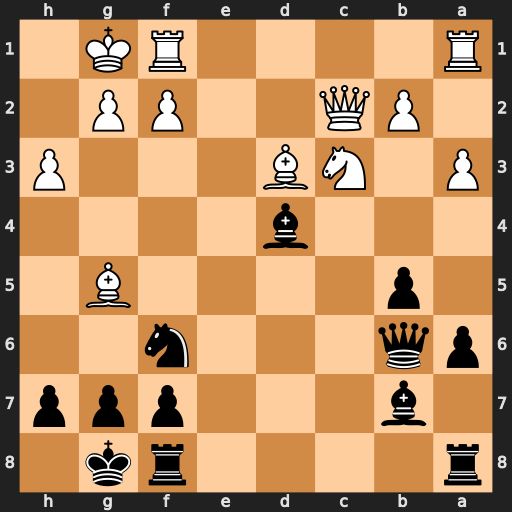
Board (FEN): r4rk1/1b3ppp/pq3n2/1p4B1/3b4/P1NB3P/1PQ2PP1/R4RK1
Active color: b
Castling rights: -
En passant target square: -
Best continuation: Qc6 Be4 Nxe4